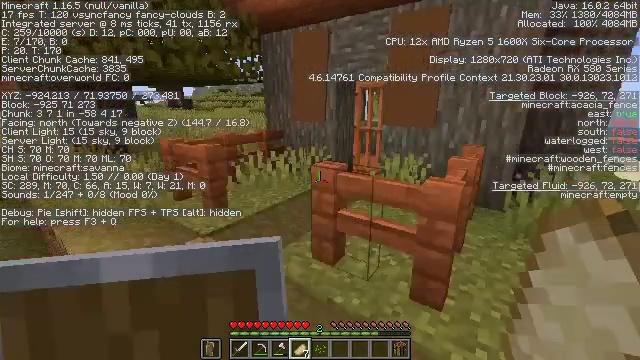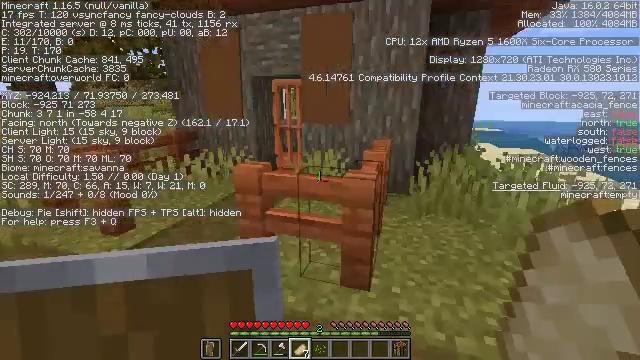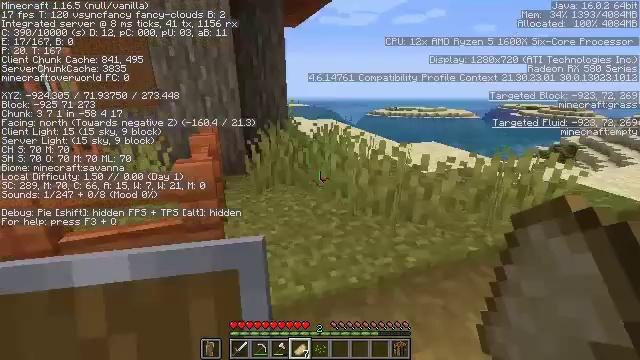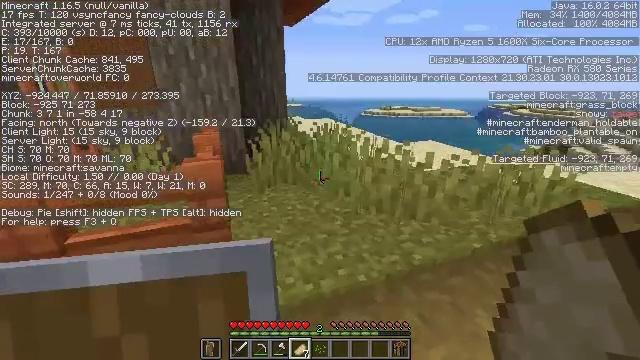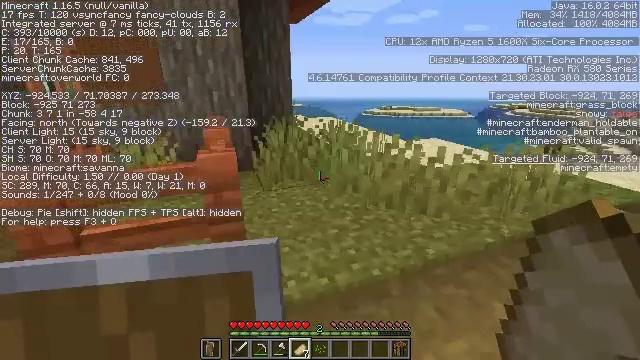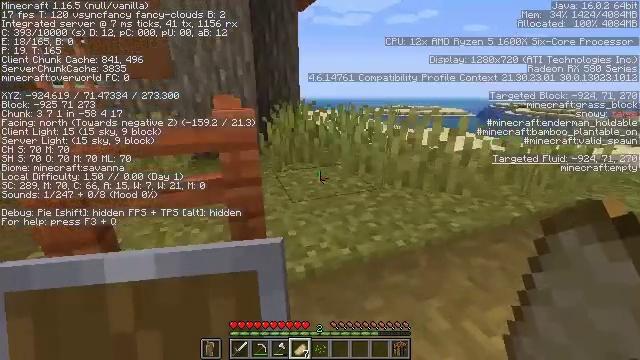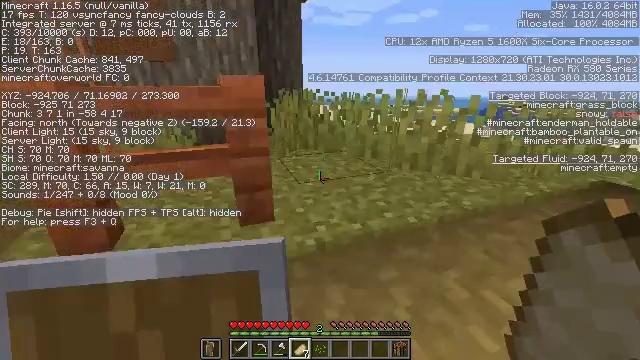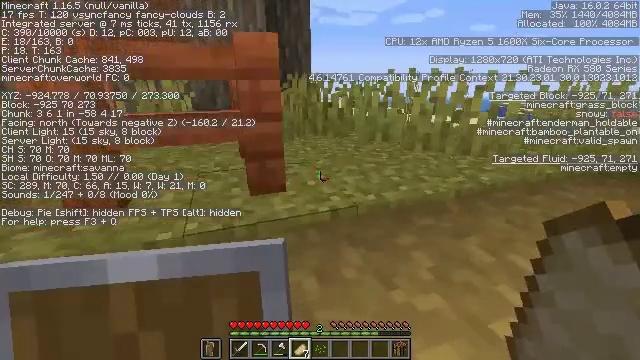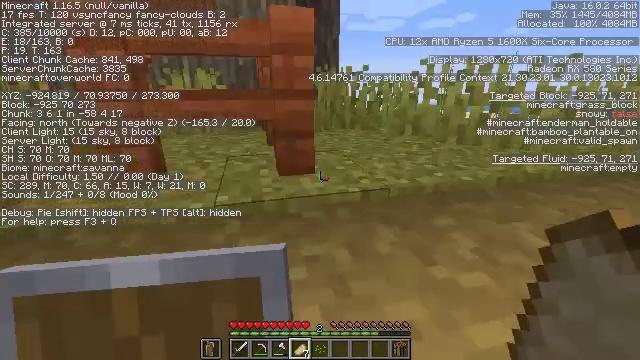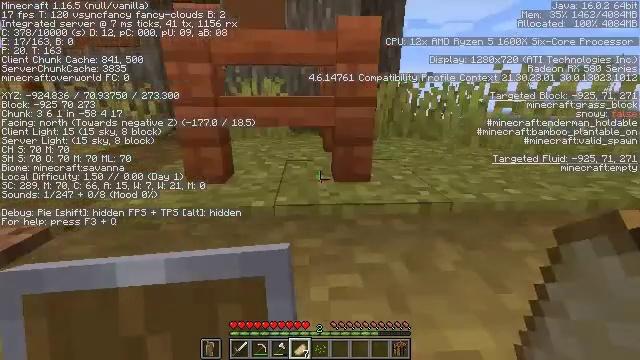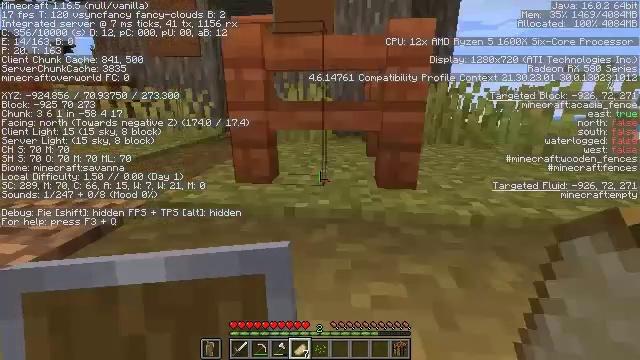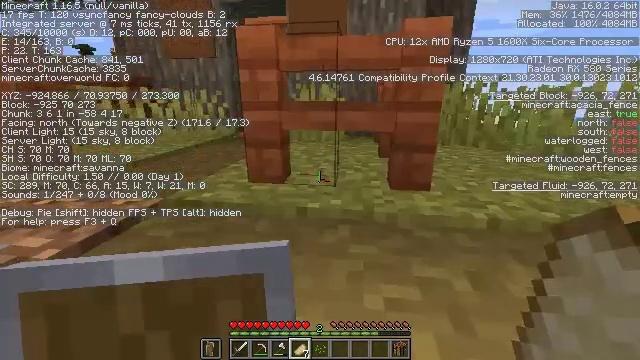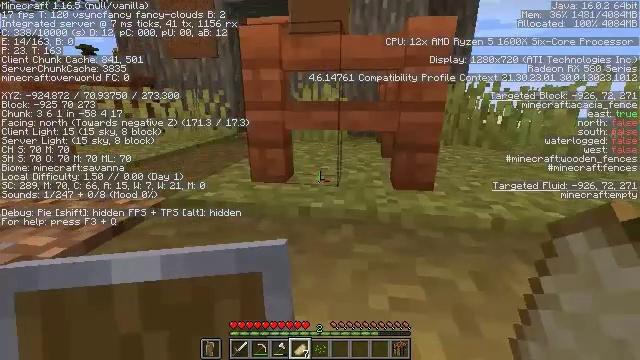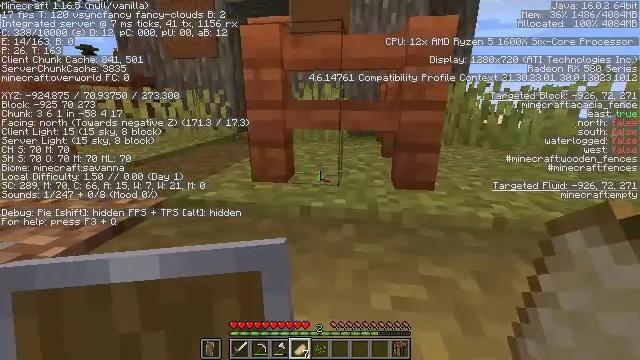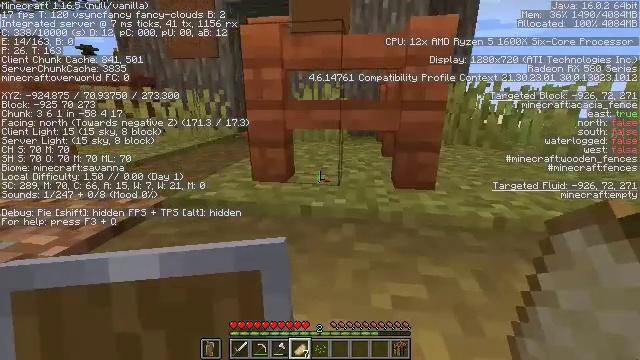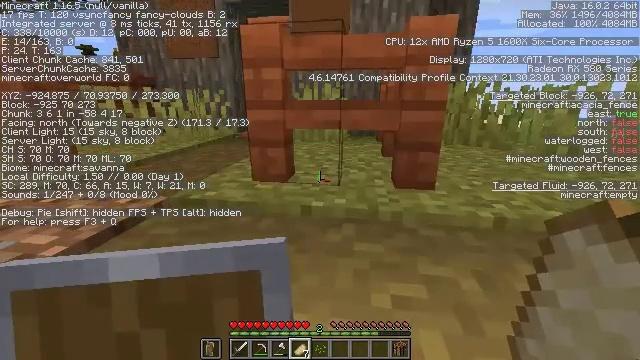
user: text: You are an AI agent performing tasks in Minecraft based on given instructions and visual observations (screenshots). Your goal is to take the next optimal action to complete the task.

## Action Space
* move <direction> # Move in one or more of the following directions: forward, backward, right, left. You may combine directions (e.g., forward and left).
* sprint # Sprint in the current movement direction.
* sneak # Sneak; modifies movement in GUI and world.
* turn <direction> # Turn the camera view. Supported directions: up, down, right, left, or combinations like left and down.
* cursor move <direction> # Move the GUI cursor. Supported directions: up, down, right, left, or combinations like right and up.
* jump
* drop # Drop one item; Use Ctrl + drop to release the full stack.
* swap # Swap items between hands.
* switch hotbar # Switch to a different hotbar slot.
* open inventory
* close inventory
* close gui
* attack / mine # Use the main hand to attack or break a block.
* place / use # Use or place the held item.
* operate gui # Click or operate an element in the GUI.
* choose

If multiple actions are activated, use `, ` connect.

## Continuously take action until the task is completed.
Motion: motion action
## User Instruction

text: Attack the bookshelf to recycle it.
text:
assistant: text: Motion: turn right
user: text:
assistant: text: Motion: move left, turn right and down
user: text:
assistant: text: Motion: move left, turn right
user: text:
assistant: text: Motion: move forward and move left
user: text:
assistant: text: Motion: move forward and move left
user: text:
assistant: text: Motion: move forward and move left
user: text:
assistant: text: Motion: move forward, turn left
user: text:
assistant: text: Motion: move forward, turn left and up
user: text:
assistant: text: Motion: move forward, turn left and up
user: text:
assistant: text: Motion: move forward, turn left and up
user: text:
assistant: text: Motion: turn left
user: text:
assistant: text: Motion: no_op
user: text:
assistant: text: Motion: no_op
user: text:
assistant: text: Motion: no_op
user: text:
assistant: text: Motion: no_op
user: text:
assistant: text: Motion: no_op
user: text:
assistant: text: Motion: no_op
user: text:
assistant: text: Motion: no_op
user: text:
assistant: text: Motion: no_op
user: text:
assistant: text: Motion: no_op
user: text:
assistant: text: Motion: no_op
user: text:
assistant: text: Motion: no_op
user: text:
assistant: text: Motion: no_op
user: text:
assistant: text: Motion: no_op
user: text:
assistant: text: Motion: no_op
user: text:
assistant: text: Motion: turn left
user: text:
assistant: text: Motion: turn left
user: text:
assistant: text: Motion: turn left
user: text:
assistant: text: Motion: turn left
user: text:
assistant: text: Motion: no_op